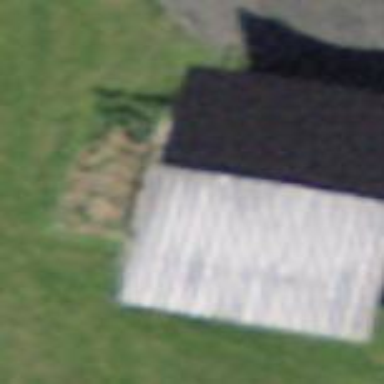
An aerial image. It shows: Barn.